You are looking at the unprocessed time series of a bearing vibration snapshot. Determine the bearing's health state. Answer with exactly one of: normal, inner_race, outer_race, ball.
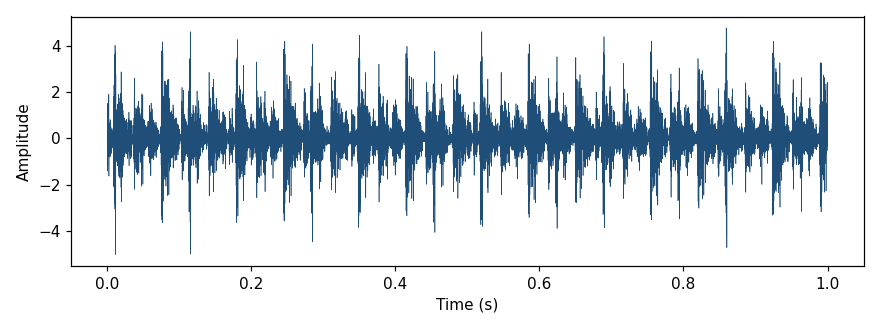
Answer: outer_race